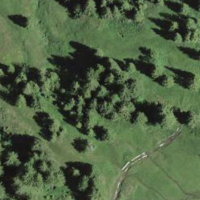
EUNIS habitat code: 41
Species observed at this site:
Vaccinium uliginosum